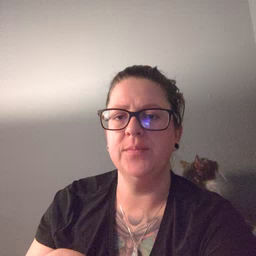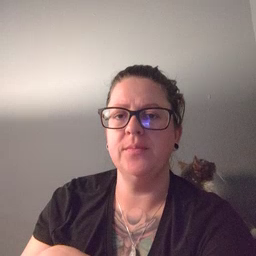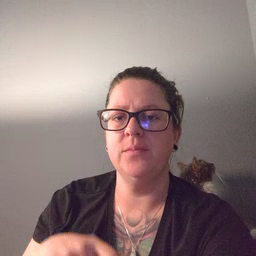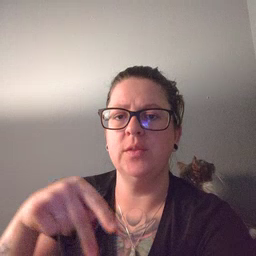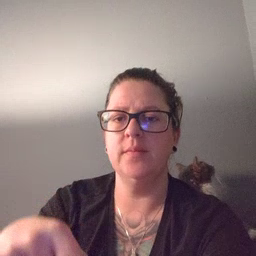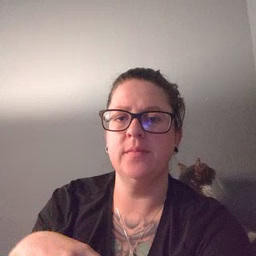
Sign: ride